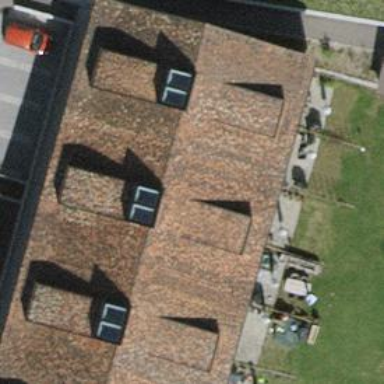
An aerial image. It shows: Building with tiled roof.